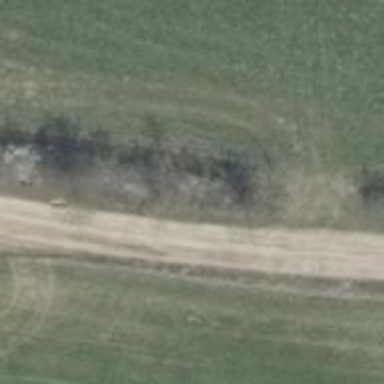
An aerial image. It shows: Dirt track road with grade 4 tracktype.